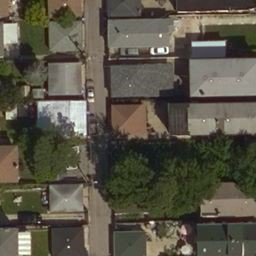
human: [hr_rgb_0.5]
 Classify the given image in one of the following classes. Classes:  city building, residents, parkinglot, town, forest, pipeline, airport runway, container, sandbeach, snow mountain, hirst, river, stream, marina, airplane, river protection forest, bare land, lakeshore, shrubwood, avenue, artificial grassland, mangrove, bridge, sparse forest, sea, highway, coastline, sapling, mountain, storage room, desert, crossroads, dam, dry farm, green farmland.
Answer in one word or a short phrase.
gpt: residents